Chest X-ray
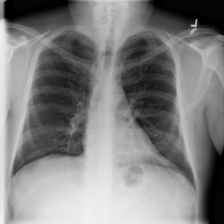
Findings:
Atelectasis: negative
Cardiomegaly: negative
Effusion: negative
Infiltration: negative
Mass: negative
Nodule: negative
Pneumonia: negative
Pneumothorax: negative
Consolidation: negative
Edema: negative
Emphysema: negative
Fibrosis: negative
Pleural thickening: negative
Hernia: negative